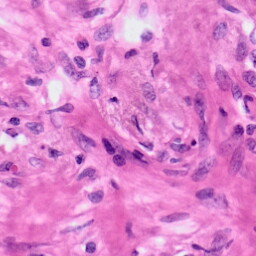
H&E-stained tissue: Lung